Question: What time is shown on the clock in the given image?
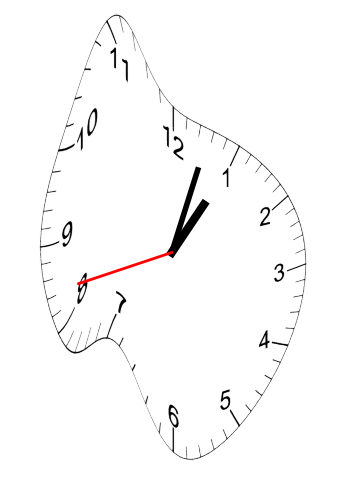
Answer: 01:02:42